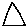
Label: triangle